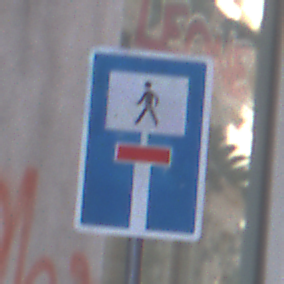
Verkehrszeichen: SackgasseFussgaengerDurchlaessig
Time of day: MorningAfternoon
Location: Outdoor (Urban)
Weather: PartlyCloudy
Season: NotSpecified
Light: Natural